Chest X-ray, AP view. Patient: 28 years old, sex M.
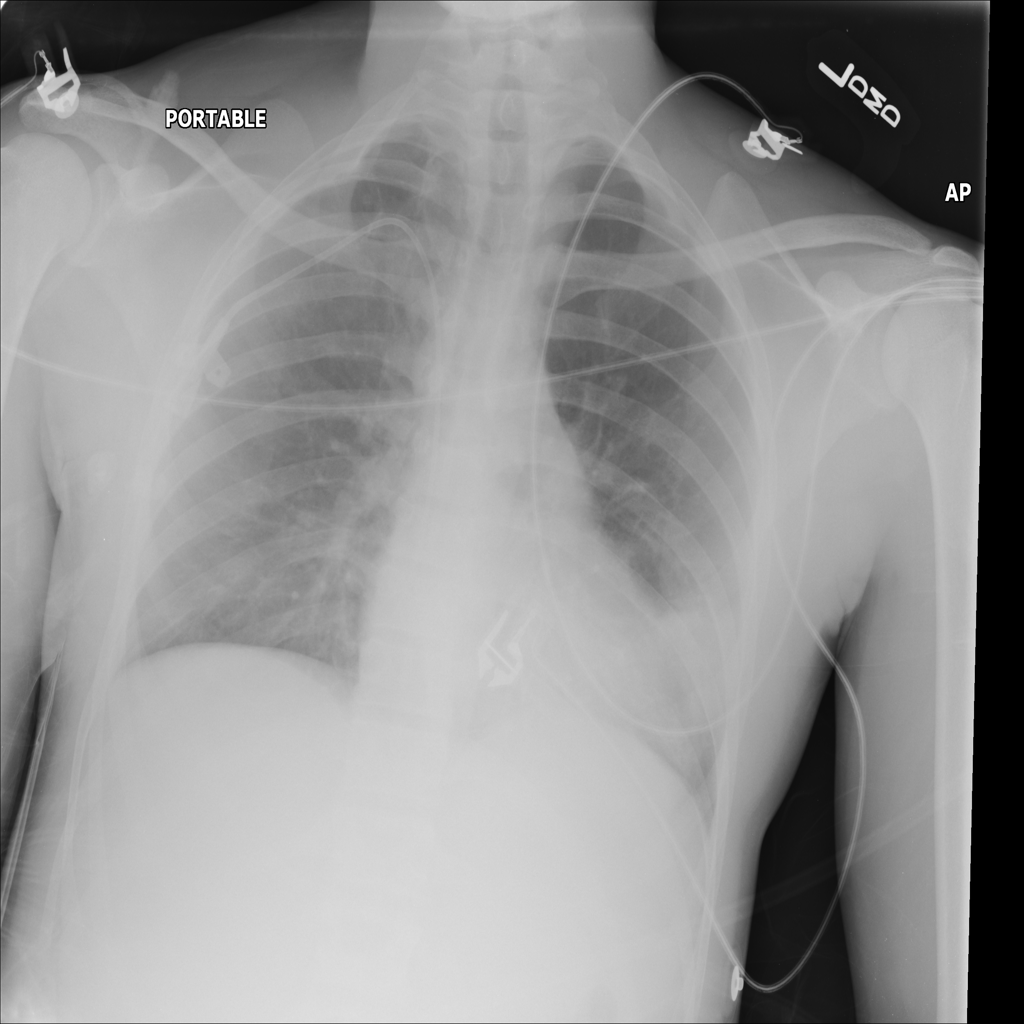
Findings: No Finding